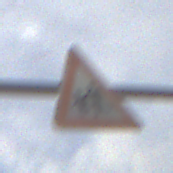
Verkehrszeichen: KinderRechts
Umgebung: Outdoor, Suburban
Tageszeit: MorningAfternoon
Wetter: PartlyCloudy
Licht: Natural
Jahreszeit: NotSpecified
Kontrast: HighContrast